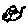
Label: cat